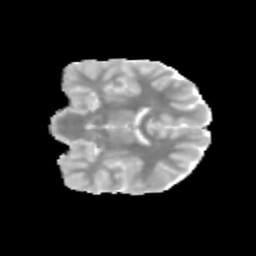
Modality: MD
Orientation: coronal
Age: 12
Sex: male
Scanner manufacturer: siemens
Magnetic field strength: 3 T
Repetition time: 3.8 s
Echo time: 0.07 s